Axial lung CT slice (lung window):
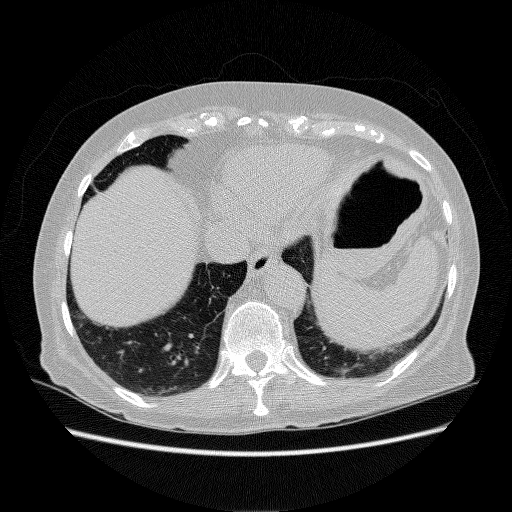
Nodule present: no